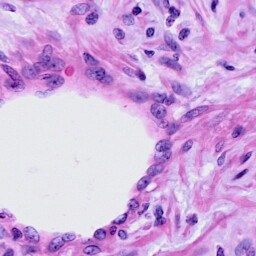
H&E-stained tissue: Cervix